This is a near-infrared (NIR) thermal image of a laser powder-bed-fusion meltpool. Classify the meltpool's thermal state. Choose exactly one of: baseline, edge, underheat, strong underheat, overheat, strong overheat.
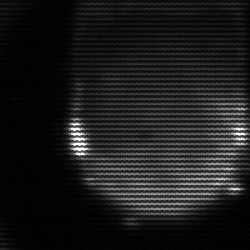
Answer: edge